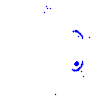
Particle: pion